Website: apple
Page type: customer-info-address
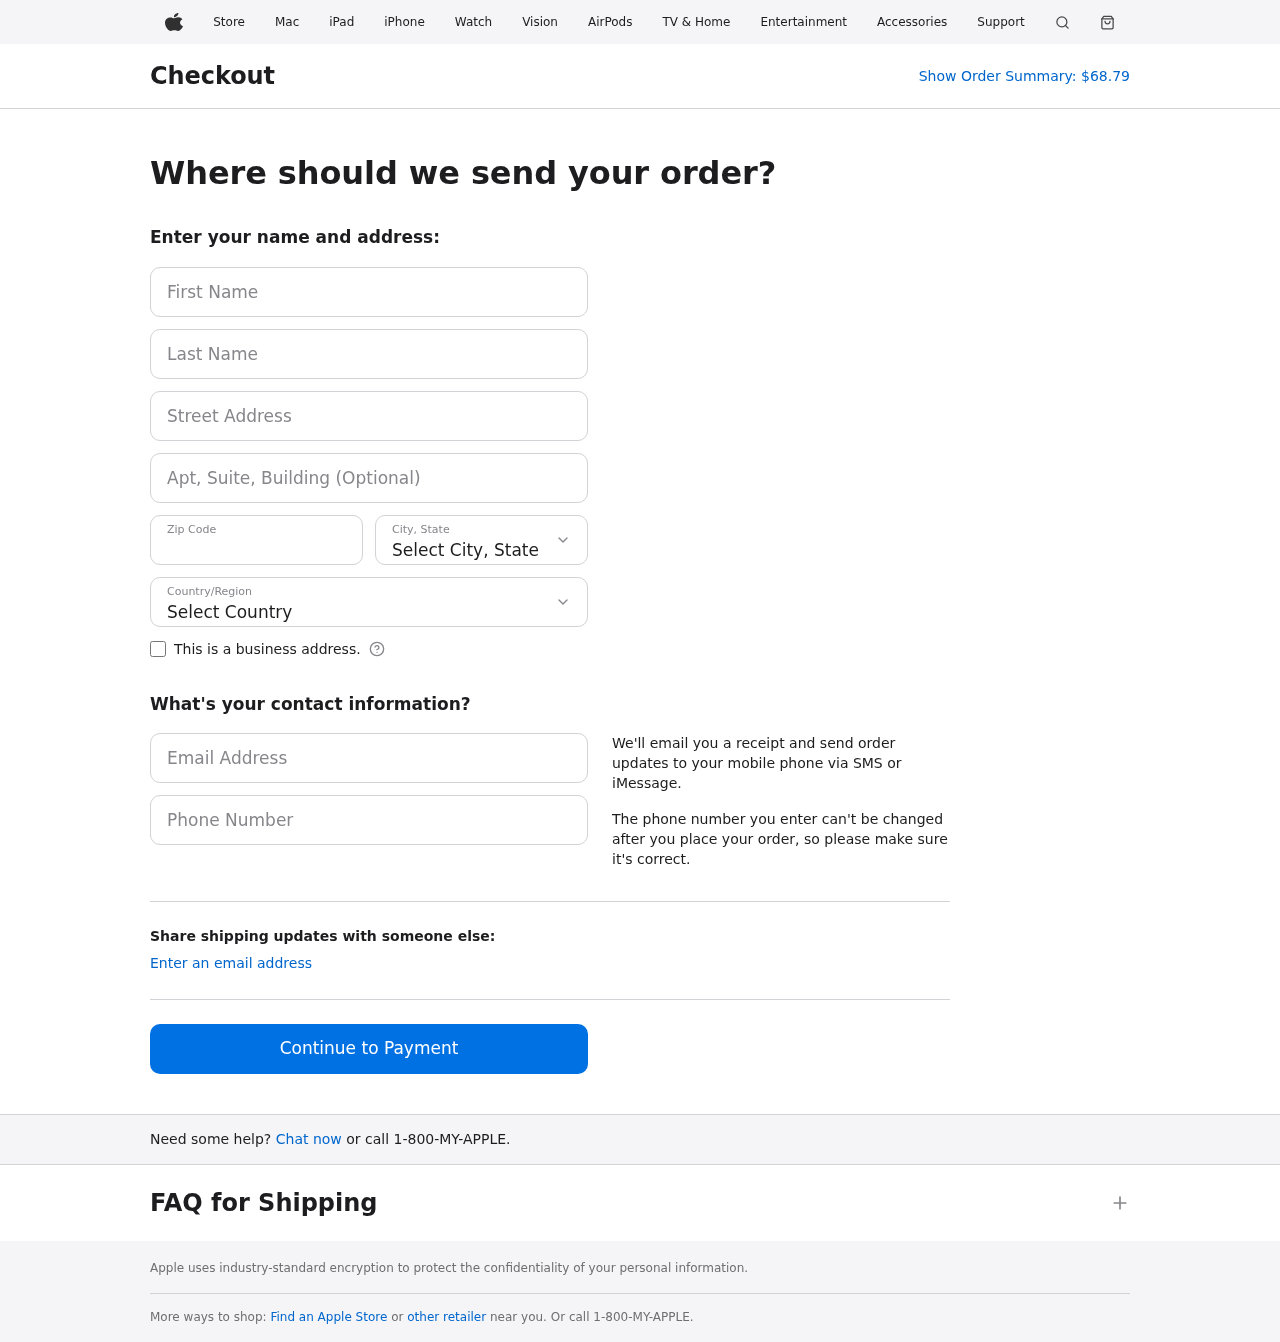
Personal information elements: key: PII_CITY_STATE
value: South Brandon, CA
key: PII_COUNTRY
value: United States
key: PII_EMAIL
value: jennifer_yates@yahoo.com
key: PII_FIRSTNAME
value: Jennifer
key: PII_LASTNAME
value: Yates
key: PII_PHONE
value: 9618124256
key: PII_POSTCODE
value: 56137
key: PII_STREET
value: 93146 Robert Stravenue Suite 796
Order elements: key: ORDER_TOTAL
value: $68.79